Field crop: tomato
Growth stage: 1
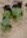
Species: solanum